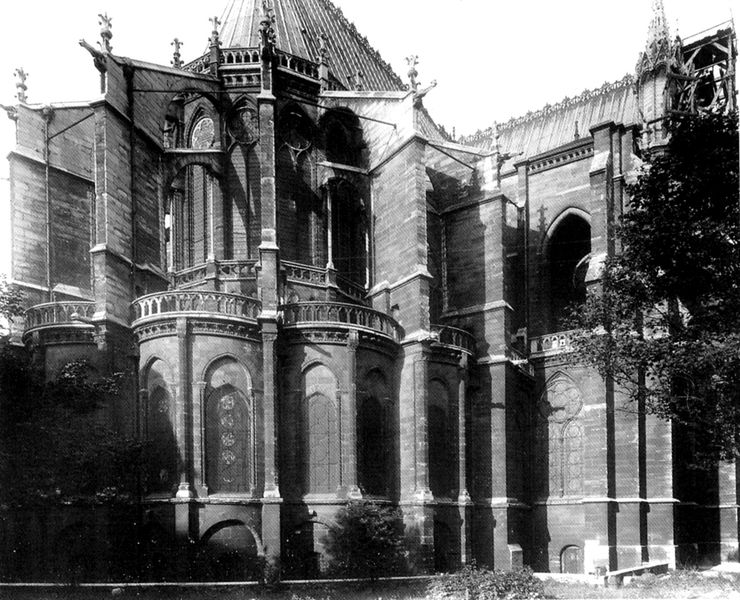
Titel: Abteikirche in St. Denis
Standort: St. Denis, Abteikirche (EU - F)
Schlagwörter: baum, himmel, schatten, bäume, fenster, grau, licht, dach, gebäude, haus, stein, kirche, england, gotik, rund, turm, balkon, pilaster, geländer, foto, bögen, eingang, schwarzweiss, kathedrale, fries, sims, kirchenschiff, spitzbogen, apsis, chor, streben, wasserspeier, basilika, außenansicht, strebewerk, blendfassade, gengland, harry poter